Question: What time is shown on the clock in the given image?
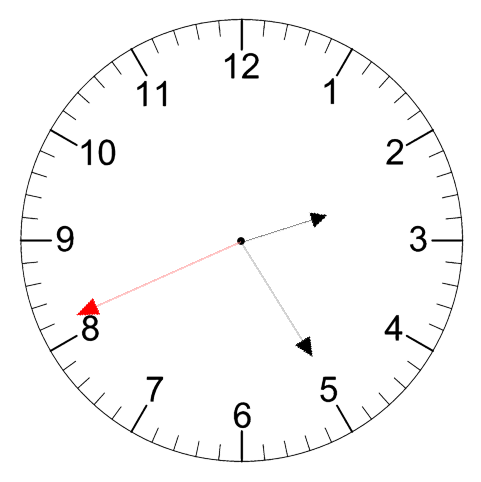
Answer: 02:24:41